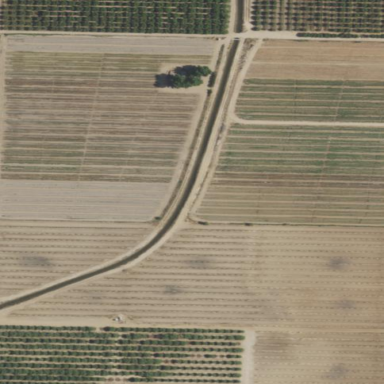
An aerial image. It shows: Orchard filled with almond trees.